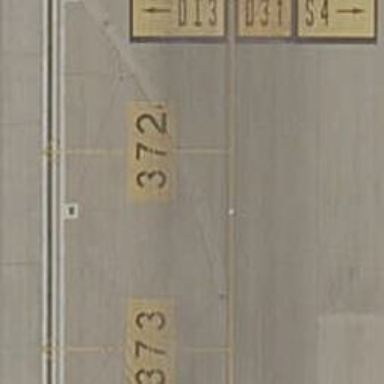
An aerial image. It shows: Airport parking position.